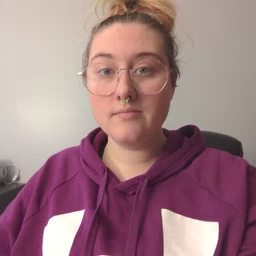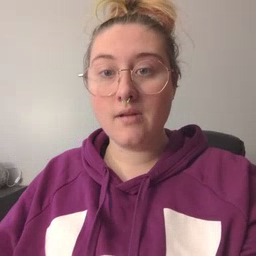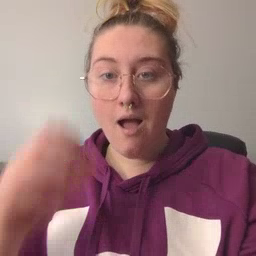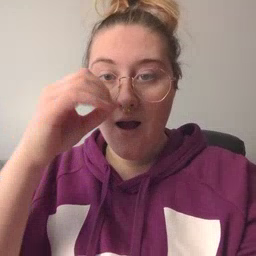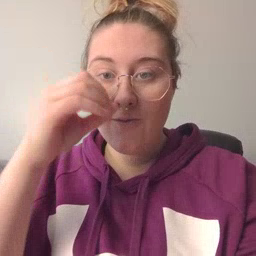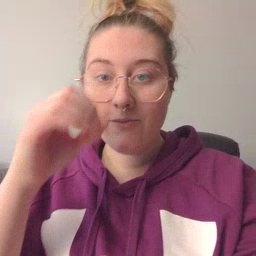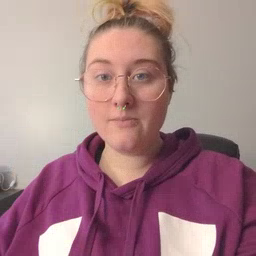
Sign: owl